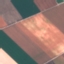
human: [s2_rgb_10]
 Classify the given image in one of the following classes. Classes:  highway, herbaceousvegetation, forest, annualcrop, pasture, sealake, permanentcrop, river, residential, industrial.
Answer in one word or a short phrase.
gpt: AnnualCrop